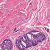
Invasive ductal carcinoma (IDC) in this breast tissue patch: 0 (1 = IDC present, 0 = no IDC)